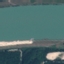
Label: River